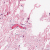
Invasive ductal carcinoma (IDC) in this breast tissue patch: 0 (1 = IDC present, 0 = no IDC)